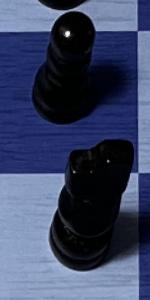
Label: Knight_Black